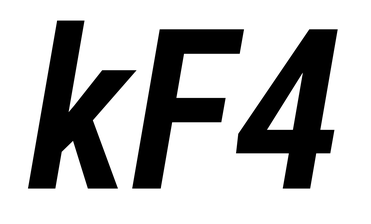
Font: Roboto-Italic_Condensed_SemiBold_Italic